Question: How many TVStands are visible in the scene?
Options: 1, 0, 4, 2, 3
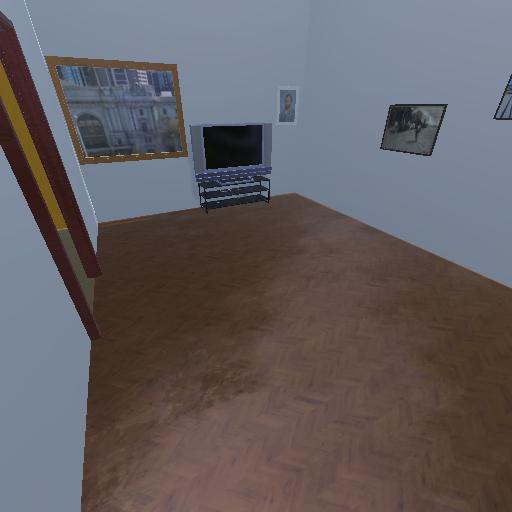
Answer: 1